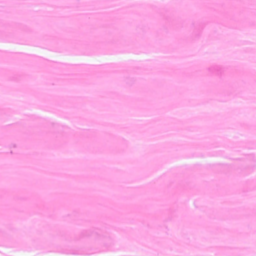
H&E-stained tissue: Breast